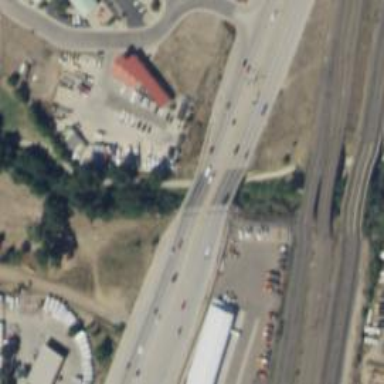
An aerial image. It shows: Bridge over trunk highway expressway.